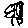
Label: bird